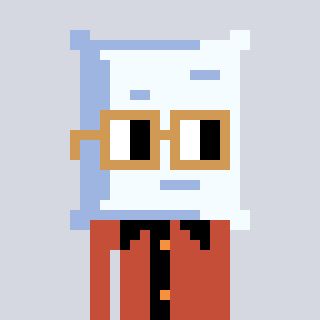
a pixel art character with square brown glasses, a pillow-shaped head and a rust-colored body on a cool background